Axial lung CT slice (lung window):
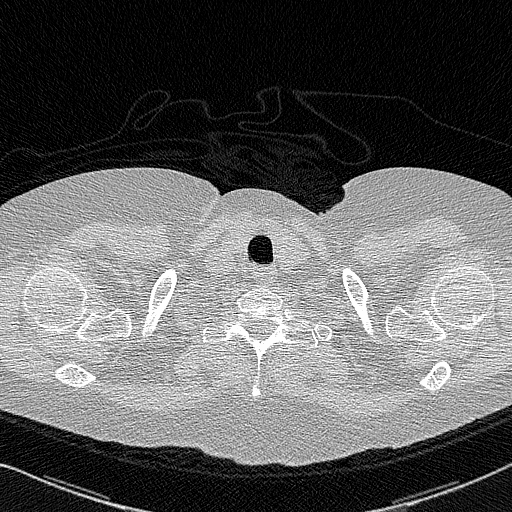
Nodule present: no